Field crop: tomato
Growth stage: 1
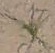
Species: cyperus